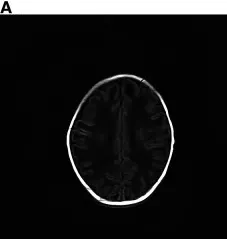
Cranial magnetic resonance imaging of the patient. (A) There was a wide range of long T1 signals in the bilateral frontotemporal parietal lobes. The lesions on both sides are roughly symmetrical.
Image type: radiology (mri)